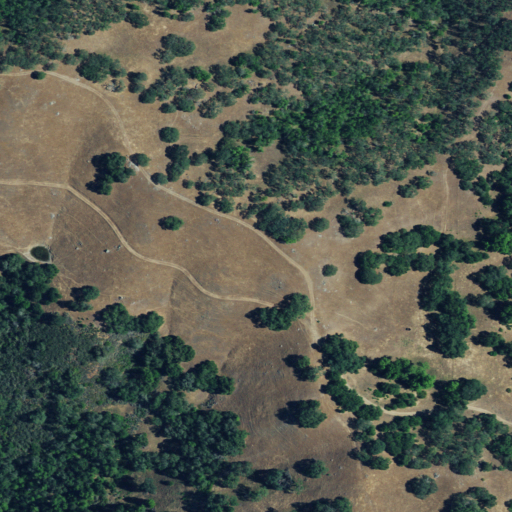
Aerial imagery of ridge(s) in California named Kaufman Ridge containing mixed forest, shrub, grassland, and evergreen forest